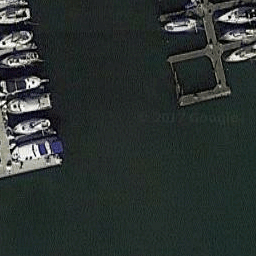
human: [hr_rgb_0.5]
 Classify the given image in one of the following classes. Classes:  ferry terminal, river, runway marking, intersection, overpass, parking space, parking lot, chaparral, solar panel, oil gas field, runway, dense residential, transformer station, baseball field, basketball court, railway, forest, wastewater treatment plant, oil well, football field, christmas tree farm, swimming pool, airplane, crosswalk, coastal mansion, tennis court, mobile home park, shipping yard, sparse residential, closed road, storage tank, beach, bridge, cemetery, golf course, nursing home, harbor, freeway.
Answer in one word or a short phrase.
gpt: harbor